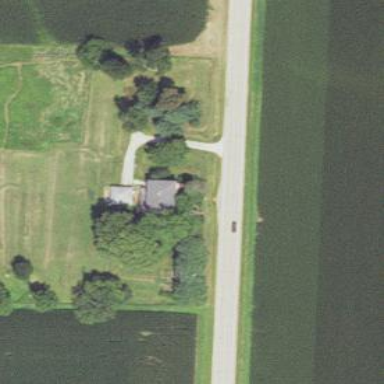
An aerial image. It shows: Secondary road.